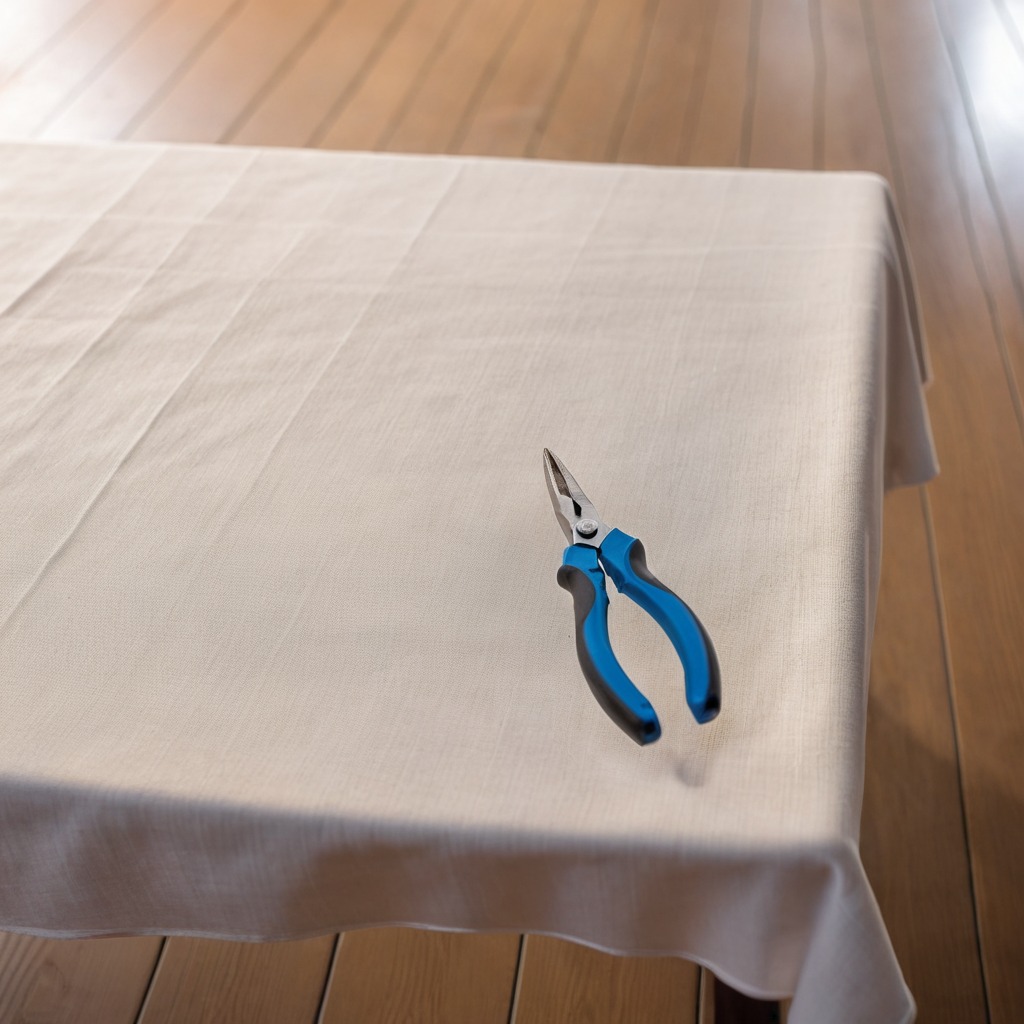
A plier is lying on a wooden table in an outdoor workshop during daytime bright natural light soft shadows worn but beneath the cloth.